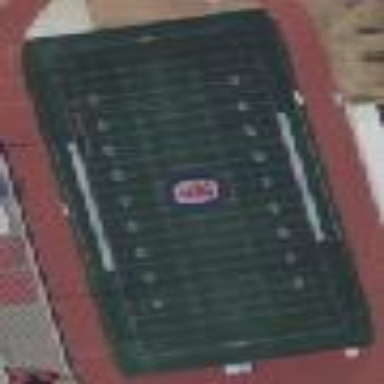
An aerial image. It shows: American football pitch.